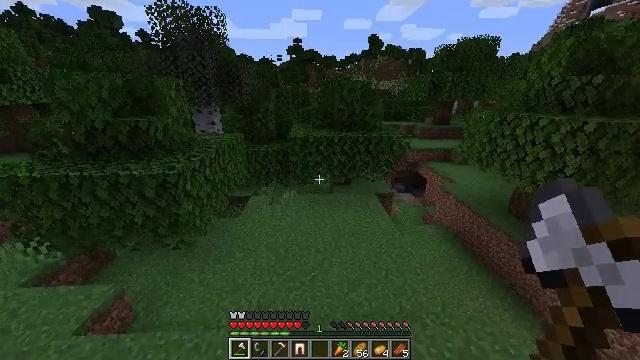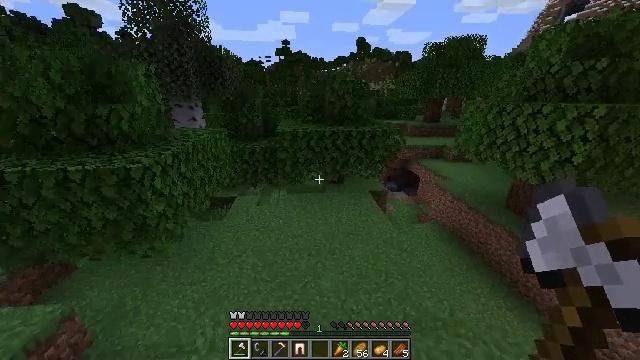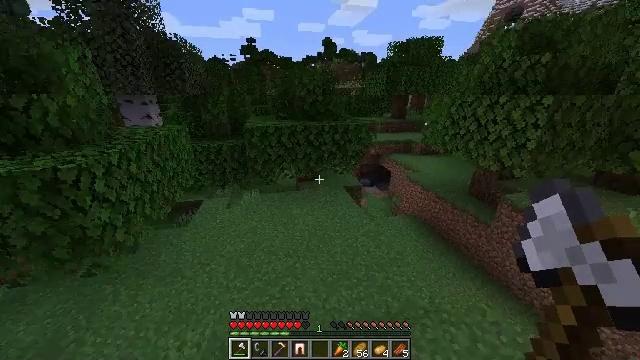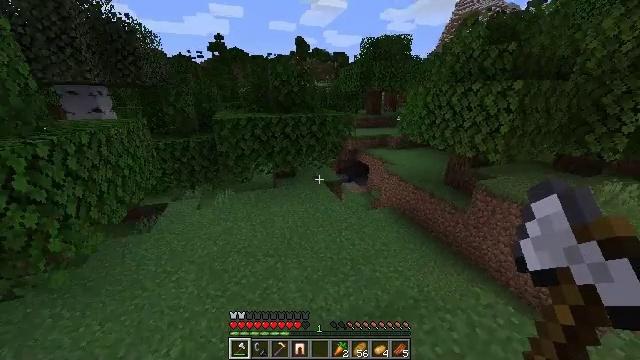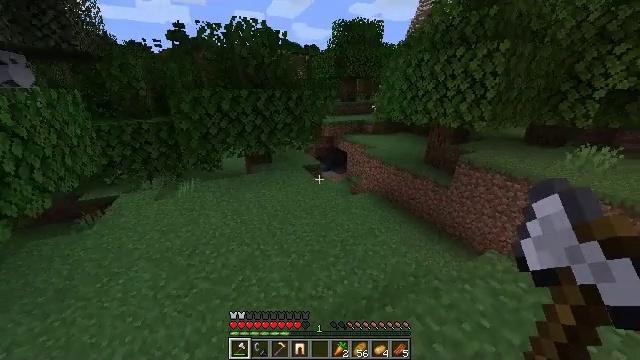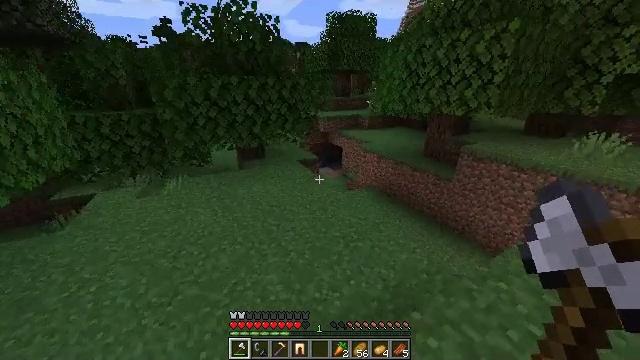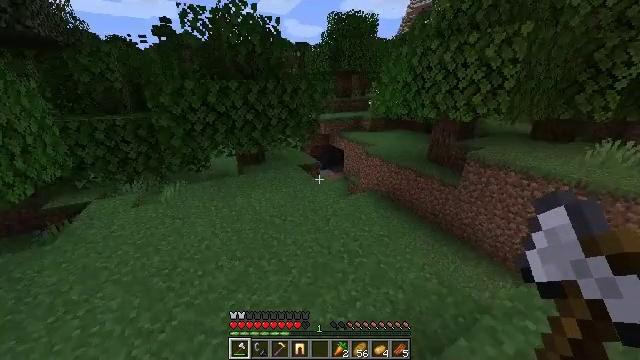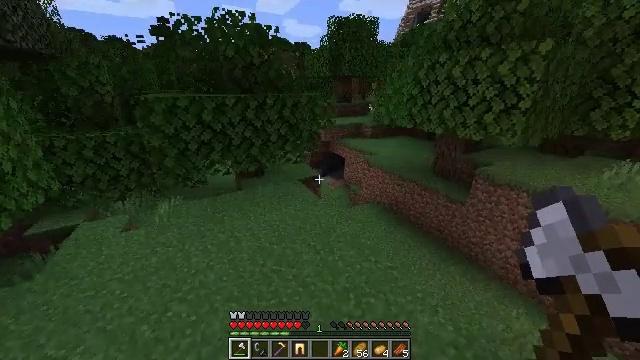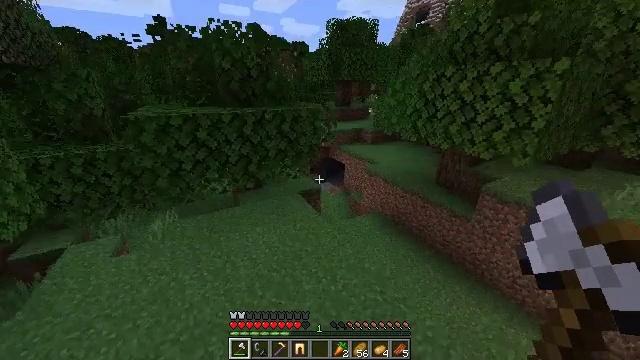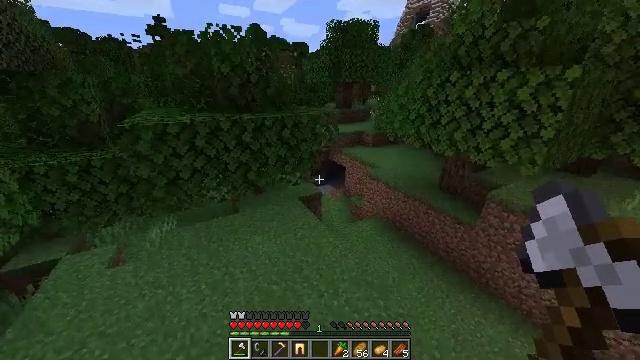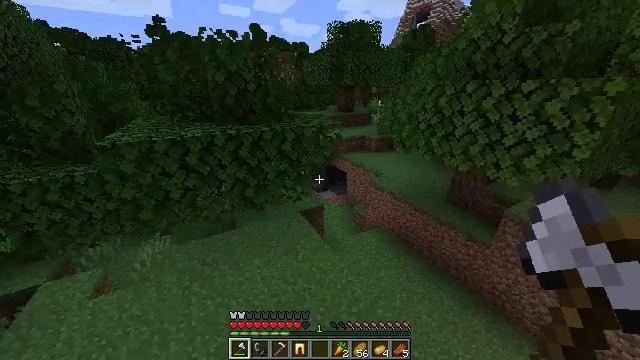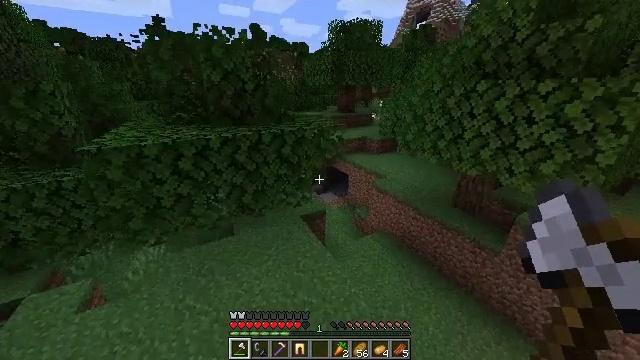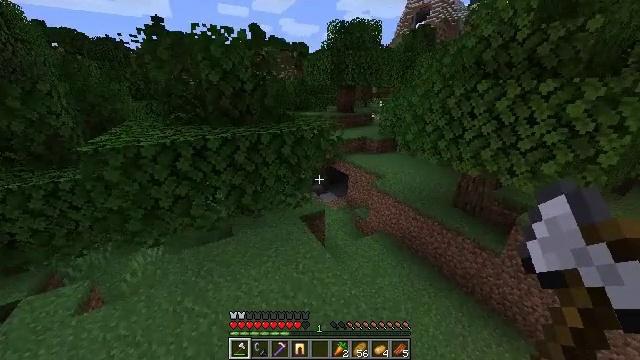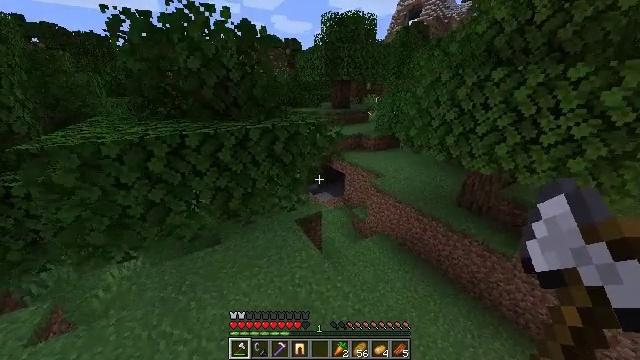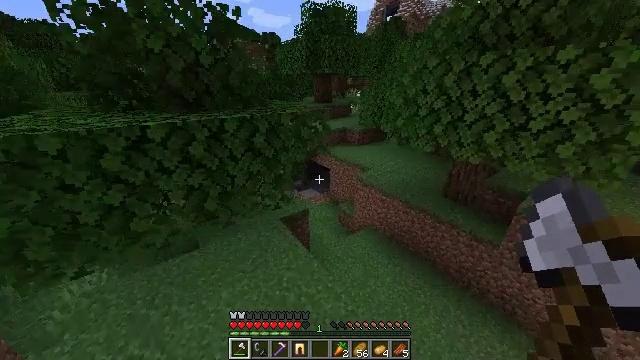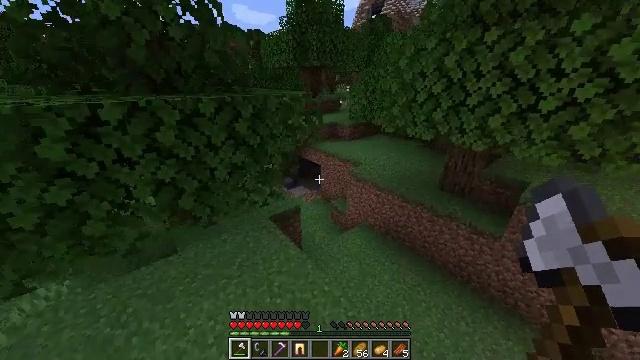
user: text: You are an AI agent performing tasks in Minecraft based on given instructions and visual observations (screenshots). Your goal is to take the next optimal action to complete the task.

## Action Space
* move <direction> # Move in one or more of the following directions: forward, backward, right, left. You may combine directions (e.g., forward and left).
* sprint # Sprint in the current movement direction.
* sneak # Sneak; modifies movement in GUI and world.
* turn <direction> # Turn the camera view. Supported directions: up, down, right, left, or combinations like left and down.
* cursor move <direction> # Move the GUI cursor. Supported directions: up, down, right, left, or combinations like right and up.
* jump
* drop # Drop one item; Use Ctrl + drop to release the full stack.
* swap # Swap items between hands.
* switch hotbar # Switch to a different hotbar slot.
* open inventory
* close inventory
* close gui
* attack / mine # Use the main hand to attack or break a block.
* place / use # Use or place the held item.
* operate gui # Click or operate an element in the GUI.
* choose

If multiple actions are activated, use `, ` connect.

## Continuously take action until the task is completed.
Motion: motion action
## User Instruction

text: Collect dirt by holding left button.
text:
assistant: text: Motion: move forward, sprint, turn right, jump
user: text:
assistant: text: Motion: move forward, sprint, turn right, jump
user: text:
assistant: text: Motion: move forward, sprint, turn right, jump
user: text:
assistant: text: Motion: move forward, sprint, turn right and down, jump
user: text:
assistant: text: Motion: move forward, sprint, turn right, jump
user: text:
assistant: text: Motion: move forward, sprint, jump
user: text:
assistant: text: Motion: move forward, sprint, jump
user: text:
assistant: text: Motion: move forward, sprint, jump
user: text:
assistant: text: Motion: move forward, sprint, jump
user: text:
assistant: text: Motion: move forward, sprint, jump
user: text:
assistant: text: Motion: move forward, sprint, jump
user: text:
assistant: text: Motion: move forward, sprint, jump
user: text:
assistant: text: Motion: move forward, sprint, turn right, jump
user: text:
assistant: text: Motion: move forward, sprint, turn right, jump
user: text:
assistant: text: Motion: move forward, sprint, turn right
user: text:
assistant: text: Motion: move forward, sprint, turn right
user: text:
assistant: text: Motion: move forward and move right, sprint
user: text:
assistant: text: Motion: move forward and move right, sprint
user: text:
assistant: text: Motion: move forward and move right, sprint
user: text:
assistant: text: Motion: move forward and move right, sprint
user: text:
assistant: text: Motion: move forward and move right, sprint, turn left
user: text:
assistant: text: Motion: move forward and move right, sprint, turn left
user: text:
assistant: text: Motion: move forward and move right, sprint, turn left
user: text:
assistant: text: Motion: move forward and move right, sprint, turn left
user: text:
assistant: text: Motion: move forward and move right, sprint, turn left and up
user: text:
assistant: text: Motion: move forward and move right, sprint, turn left and up
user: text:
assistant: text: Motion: move forward and move right, sprint, turn left
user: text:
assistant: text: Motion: move forward and move right, sprint, turn left
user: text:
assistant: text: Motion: move forward and move right, sprint, turn left
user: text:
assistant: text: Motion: move forward and move right, sprint, turn left